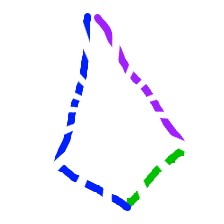
Shape: kite